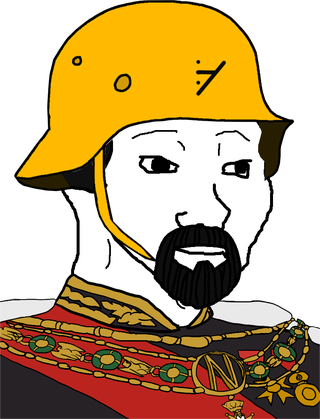
Label: 5_Oomer